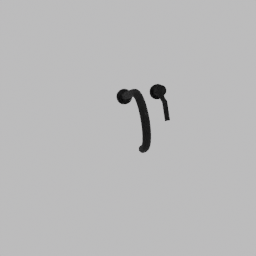
Label: appliances